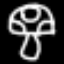
Label: mushroom